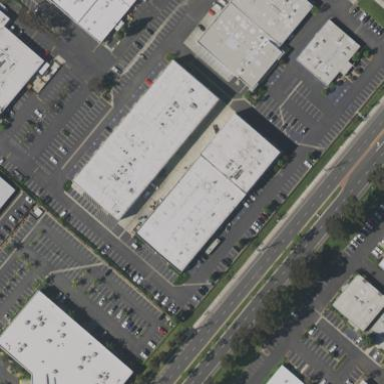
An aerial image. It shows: Commercial building.